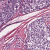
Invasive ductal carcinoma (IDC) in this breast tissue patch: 0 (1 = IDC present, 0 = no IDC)